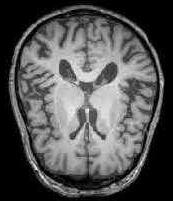
Label: notumor